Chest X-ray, AP view. Patient: 50 years old, sex M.
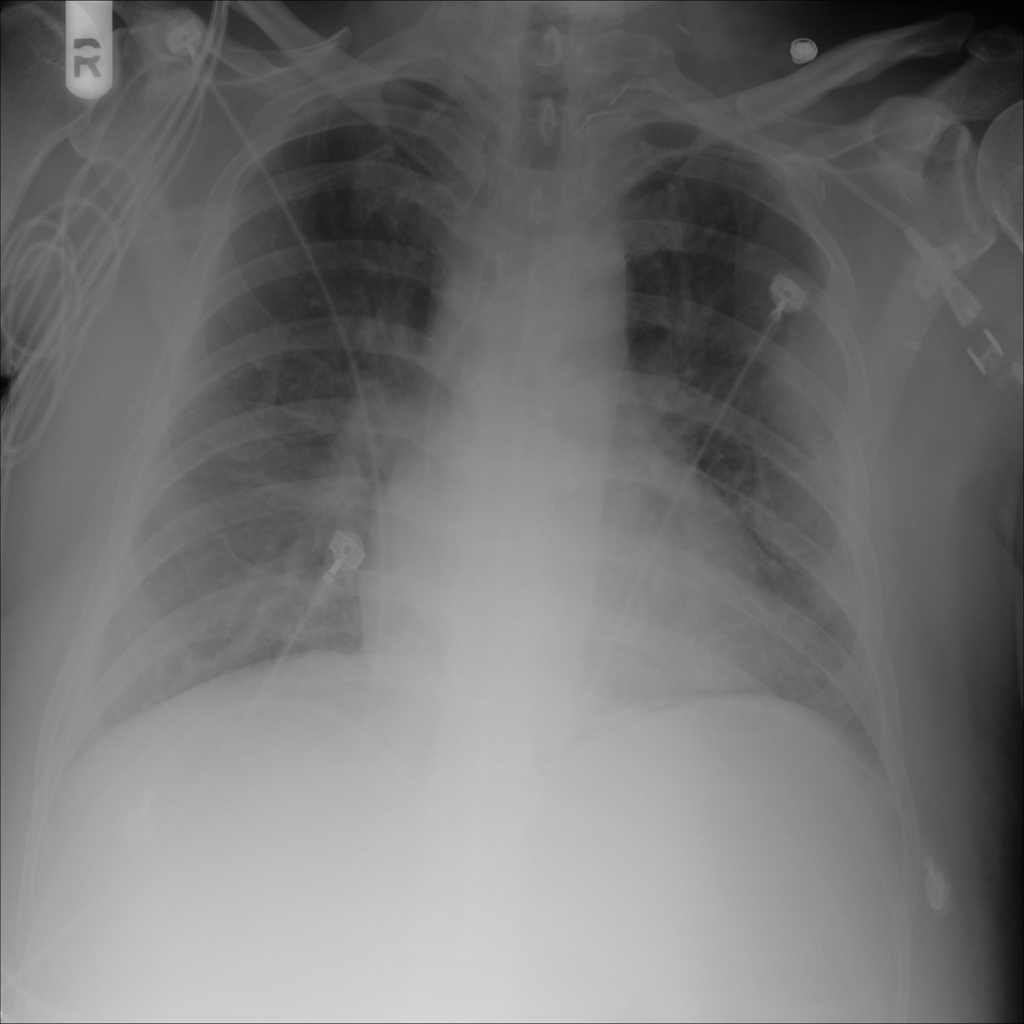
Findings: Edema, Effusion, Infiltration